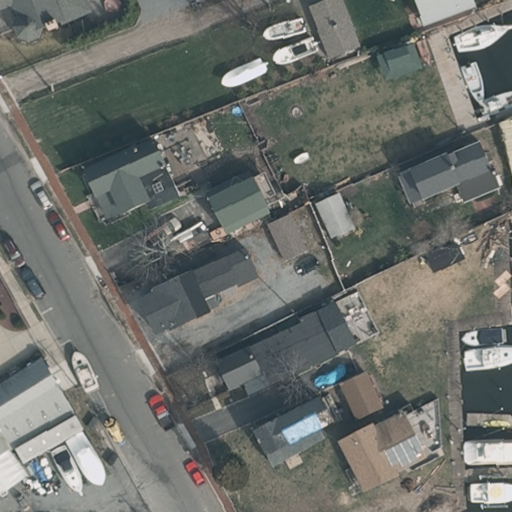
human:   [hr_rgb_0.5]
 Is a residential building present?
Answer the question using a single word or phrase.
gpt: yes

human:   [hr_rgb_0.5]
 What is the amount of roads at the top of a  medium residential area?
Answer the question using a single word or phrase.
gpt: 0

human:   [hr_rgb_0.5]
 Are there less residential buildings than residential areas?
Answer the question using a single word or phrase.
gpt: no

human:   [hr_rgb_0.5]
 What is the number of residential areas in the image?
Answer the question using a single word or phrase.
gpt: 1

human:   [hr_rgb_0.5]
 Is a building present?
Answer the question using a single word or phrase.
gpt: yes

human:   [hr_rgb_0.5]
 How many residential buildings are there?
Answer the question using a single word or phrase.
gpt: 7

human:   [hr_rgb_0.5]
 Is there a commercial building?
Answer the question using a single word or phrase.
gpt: yes

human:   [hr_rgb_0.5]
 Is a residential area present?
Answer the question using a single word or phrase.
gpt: yes

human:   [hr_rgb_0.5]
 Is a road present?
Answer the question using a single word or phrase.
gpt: yes

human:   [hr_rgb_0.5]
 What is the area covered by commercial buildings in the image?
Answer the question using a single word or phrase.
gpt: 414m2

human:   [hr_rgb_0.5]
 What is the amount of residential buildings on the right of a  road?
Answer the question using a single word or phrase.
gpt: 5

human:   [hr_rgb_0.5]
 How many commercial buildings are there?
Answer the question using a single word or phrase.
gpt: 2

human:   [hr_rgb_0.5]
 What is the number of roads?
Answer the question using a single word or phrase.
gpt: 2

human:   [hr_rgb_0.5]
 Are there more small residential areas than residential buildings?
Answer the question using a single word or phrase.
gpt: no

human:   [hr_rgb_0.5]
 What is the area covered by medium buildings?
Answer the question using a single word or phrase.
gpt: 1618m2

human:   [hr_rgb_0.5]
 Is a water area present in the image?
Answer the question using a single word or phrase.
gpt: no

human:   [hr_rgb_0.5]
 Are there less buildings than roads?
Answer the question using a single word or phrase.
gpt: no

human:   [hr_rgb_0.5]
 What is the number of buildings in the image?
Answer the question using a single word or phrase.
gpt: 17

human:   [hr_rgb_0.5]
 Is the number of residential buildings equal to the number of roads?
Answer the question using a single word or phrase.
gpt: no

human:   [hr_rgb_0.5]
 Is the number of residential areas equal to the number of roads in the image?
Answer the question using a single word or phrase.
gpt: no

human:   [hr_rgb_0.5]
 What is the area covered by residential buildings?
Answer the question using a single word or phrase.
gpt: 1203m2

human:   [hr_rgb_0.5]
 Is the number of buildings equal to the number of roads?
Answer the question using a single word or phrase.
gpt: no

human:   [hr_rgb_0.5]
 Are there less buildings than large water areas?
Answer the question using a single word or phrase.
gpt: no

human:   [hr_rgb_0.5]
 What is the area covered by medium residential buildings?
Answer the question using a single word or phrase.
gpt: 1203m2

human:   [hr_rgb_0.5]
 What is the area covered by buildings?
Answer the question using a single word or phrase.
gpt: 1967m2

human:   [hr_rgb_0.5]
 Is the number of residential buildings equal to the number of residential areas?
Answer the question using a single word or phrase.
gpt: no

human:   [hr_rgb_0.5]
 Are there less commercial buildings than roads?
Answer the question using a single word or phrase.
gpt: no

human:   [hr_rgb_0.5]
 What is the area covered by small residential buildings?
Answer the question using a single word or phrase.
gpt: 0m2

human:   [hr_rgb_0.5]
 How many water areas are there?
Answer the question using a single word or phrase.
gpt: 0

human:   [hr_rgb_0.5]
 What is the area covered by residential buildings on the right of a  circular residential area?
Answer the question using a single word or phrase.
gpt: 0m2

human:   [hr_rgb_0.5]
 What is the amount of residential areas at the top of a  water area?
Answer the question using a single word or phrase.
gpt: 0

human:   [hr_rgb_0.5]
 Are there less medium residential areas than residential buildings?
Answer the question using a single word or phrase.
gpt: yes

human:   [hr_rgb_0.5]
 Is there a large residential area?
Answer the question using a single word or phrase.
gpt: yes

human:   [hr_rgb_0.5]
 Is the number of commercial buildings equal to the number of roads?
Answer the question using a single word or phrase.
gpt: yes

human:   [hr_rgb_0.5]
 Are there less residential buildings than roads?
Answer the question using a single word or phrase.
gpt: no

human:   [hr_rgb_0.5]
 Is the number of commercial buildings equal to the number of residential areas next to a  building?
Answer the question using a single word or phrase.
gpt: no

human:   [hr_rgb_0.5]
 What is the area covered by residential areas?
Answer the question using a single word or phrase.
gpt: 10595m2

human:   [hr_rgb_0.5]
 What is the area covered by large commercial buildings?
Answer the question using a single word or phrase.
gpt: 0m2

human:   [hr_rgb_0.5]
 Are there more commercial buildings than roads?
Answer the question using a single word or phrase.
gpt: no

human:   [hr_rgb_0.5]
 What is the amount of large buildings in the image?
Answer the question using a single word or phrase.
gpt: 0

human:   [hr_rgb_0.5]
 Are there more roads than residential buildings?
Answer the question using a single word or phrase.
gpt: no

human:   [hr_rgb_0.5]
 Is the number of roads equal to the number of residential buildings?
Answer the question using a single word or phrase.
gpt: no

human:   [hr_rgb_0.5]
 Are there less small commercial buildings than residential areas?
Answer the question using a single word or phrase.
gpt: yes

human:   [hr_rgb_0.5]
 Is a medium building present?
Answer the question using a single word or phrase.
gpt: yes

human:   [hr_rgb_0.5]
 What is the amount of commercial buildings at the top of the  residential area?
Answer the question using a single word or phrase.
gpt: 2

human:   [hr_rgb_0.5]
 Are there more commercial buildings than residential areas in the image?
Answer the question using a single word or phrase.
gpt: yes

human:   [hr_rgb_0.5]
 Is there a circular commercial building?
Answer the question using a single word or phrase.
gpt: no

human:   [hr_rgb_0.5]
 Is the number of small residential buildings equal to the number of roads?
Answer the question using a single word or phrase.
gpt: no

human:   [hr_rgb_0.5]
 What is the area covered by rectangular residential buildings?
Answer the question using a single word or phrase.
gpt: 655m2

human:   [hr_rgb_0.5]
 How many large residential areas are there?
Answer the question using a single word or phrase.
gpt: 1

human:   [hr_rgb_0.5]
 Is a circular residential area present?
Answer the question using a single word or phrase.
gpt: no

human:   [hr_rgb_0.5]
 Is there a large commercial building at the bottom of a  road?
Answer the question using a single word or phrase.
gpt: no

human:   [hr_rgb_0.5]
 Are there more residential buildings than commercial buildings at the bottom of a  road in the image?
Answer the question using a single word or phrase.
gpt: yes

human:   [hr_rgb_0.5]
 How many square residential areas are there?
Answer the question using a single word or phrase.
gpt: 0

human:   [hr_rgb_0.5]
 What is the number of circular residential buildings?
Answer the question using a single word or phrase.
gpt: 0

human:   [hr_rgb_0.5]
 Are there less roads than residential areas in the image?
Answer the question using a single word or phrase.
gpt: no

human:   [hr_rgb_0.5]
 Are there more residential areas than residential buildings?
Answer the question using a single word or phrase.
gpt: no

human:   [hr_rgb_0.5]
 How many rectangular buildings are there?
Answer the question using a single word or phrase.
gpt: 11

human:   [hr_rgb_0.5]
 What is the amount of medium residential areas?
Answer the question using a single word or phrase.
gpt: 0

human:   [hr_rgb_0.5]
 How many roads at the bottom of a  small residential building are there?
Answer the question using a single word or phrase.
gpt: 0

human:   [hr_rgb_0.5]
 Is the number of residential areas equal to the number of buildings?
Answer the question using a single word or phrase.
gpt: no

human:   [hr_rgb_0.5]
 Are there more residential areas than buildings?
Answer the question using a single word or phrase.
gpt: no

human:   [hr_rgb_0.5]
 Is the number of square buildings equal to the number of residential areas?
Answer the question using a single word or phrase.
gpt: no

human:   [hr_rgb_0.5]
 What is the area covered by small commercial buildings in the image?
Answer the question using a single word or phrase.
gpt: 0m2